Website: home-depot
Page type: payment
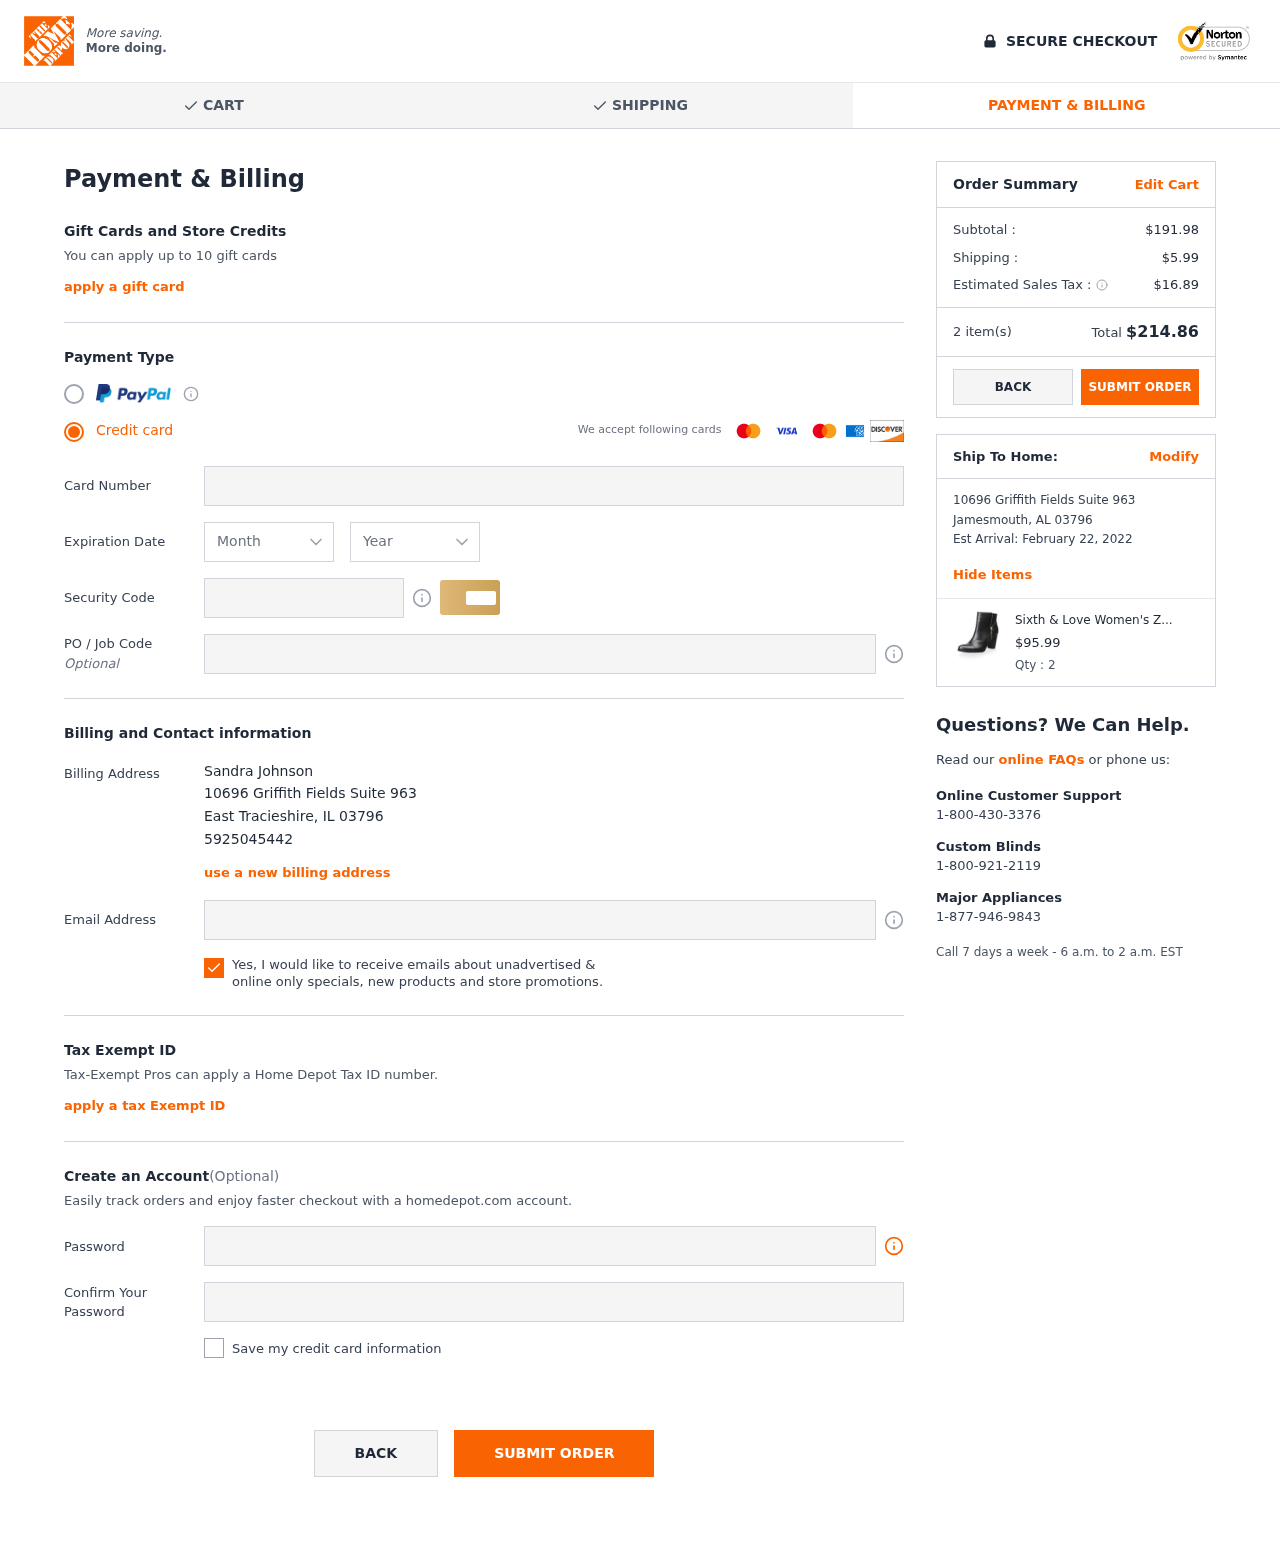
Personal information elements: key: PII_CARD_CVV
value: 066
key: PII_CARD_EXPIRY_MONTH
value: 12
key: PII_CARD_EXPIRY_YEAR
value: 28
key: PII_CARD_NUMBER
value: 6011 9963 1831 9970
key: PII_CITY
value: East Tracieshire
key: PII_CITY2
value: Jamesmouth
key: PII_EMAIL
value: sandra.johnson@yahoo.com
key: PII_FULLNAME
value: Sandra Johnson
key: PII_PHONE
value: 5925045442
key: PII_POSTCODE
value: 03796
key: PII_POSTCODE2
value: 03796
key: PII_STATE_ABBR
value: IL
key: PII_STATE_ABBR2
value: AL
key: PII_STREET
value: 10696 Griffith Fields Suite 963
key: PII_STREET2
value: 10696 Griffith Fields Suite 963
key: PII_POSTCODE_FULL
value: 03796
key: PII_POSTCODE_NUMERIC
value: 3796
Product elements: key: PRODUCT1_NAME
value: Sixth & Love Women's Zip Bootie, Black, 5.5 M US
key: PRODUCT1_PRICE
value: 95.99
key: PRODUCT1_QUANTITY
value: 2
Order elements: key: ORDER_SUBTOTAL
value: $191.98
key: ORDER_SHIPPING_COST
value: $5.99
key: ORDER_TAX
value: $16.89
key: ORDER_NUM_ITEMS
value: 2 item(s)
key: ORDER_TOTAL
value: $214.86
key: ORDER_DELIVERY_DATE
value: February 22, 2022